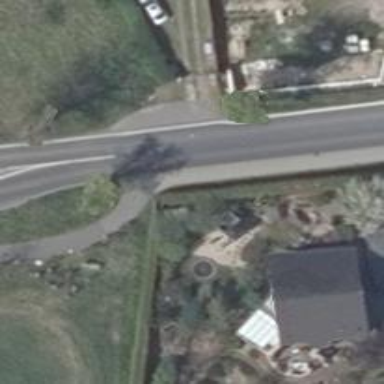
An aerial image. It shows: Secondary road with asphalt surface.